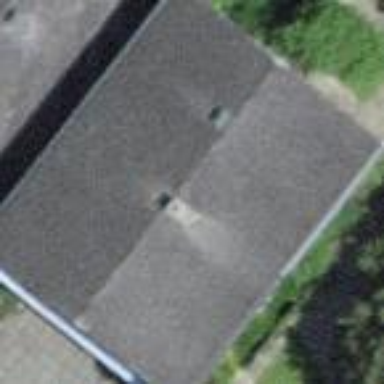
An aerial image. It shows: Simple house.